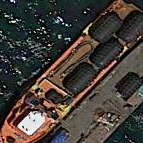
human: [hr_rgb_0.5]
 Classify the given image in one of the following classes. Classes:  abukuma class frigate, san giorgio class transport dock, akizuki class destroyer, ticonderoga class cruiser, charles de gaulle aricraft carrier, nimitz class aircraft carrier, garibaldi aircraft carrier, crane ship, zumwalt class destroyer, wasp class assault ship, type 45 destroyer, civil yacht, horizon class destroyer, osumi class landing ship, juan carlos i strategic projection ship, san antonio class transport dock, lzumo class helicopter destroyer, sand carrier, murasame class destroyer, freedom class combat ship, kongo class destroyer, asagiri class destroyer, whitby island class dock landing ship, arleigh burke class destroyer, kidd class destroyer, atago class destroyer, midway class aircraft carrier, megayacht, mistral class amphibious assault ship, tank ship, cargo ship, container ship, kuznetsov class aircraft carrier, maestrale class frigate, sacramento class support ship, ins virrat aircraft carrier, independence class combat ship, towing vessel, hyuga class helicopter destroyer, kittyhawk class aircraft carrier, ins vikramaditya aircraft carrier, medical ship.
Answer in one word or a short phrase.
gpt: Cargo ship